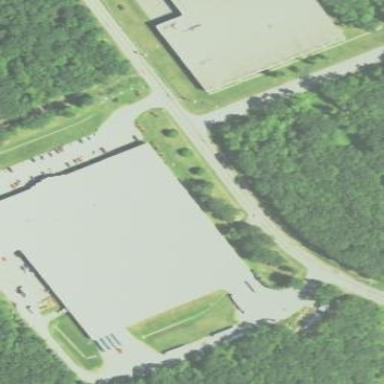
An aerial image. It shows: Industrial building.